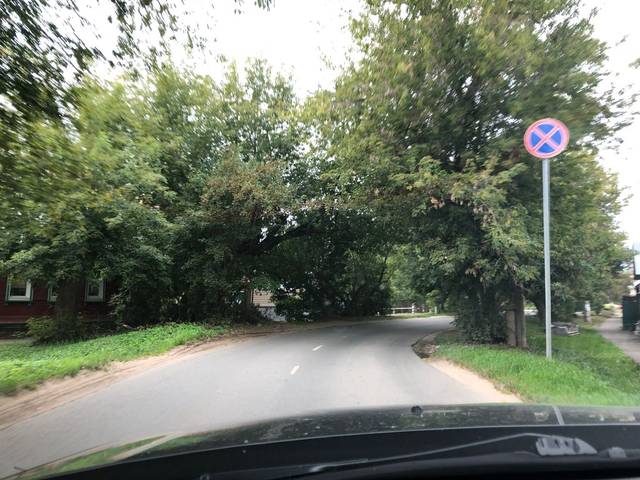
Region: Russia
Coordinates: 54.19, 37.632